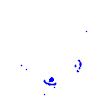
Particle: electron